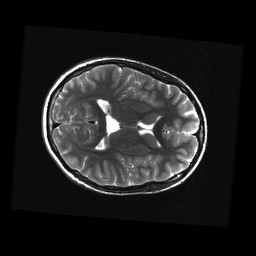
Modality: T2w
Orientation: axial
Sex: female
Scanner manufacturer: ge
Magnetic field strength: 3 T
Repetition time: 5 s
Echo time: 0.1007 s